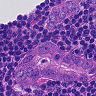
Metastatic tissue present: yes